Мышонок Ник очень любит сыр. Однажды он нашёл спрятанный от него кусочек, который был подвешен на системе из лёгких пружин, блоков и нитей (см. рисунок). Жёсткости пружин указаны на рисунке. Мышонок прыгает высоко, но с пола допрыгнуть до сыра у него не получалось. «Вот если бы сыр висел ниже на $h$, то я бы смог до него допрыгнуть!» — подумал он и решил позвать на помощь других мышат. Для того чтобы медленно опустить кусочек ровно на нужную высоту, потребовалось привлечь $N_1$ мышат.
Какую длину нити им пришлось вытянуть? Допрыгнув до сыра, Ник сумел откусить ровно половину кусочка. На следующий день, когда Ник снова проголодался, он ещё раз позвал на помощь других мышат. Однако теперь, чтобы медленно опустить оставшуюся половину на нужную высоту, пришлось увеличить количество мышат до $N_2$.
Предполагая известными $N_1$, $N_2$, $k$, $h$ и $g$, найдите начальную массу кусочка сыра $m$. При решении задачи считайте, что максимальная сила, с которой мышонок способен тянуть нить, одна и та же для каждого зверька, и она достигается именно в тот момент, когда сыр опускается на нужную высоту. Размерами кусочков сыра по сравнению с $h$ можно пренебречь.
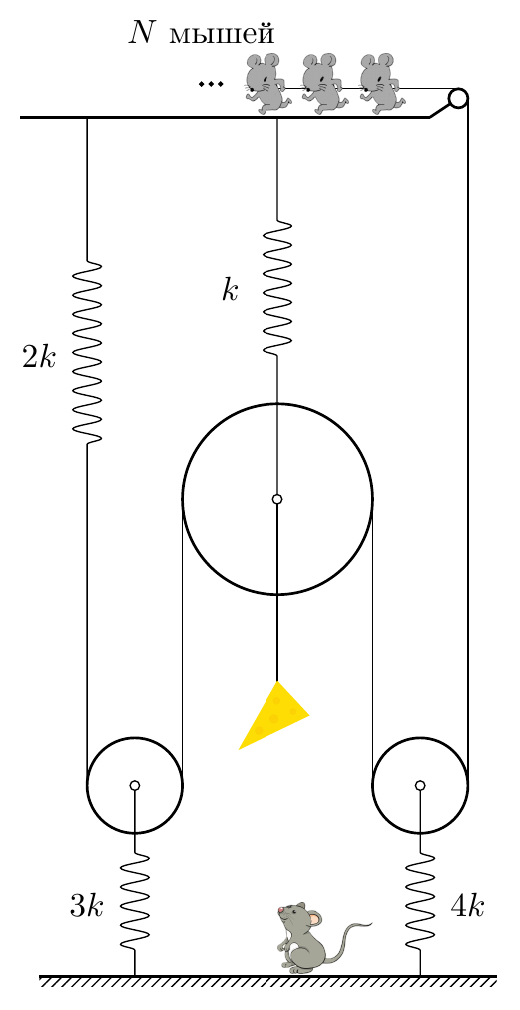
Какую длину нити им пришлось вытянуть?
Решение: Максимальная сила, с которой мышата тянут веревку, прямо пропорциональна количеству мышат. Поэтому, если в первом случае натяжение нити $N_1 T$, то во втором — $N_2 T$.Запишем условие равенства сил для верхнего блока при его опускании на $h$, пока сыр ещё цел:$$mg+2N_1T=k(\Delta x_0+h),\tag{1}$$где $\Delta x_0$ — начальное растяжение пружины, вызванное весом подвешенного сыра.С учетом того, что $k\Delta x_0=mg$, получим:$$2N_1T=kh \Rightarrow N_1T=\frac{kh}{2}.$$В первом случае мышата тянули нить с силой $kh/2$. Тогда система блоков и пружин должна была освободить нить длиной:$$L=\frac{kh}{2\cdot2k}+\frac{2\cdot2\cdot kh}{2\cdot3k}+\frac{2\cdot2\cdot kh}{2\cdot k}+\frac{2\cdot2\cdot kh}{2\cdot4k}=\frac h4+\frac{2h}3+2h+\frac h2.$$Мышата вытянули нить длиной:
Ответ: $$L=\frac{41h}{12}.$$

Предполагая известными $N_1$, $N_2$, $k$, $h$ и $g$, найдите начальную массу кусочка сыра $m$.
Решение: Во втором случае, когда осталась только половина сыра, пружину нужно растянуть на такую же длину, как и в начале, чтобы мышонок снова смог допрыгнуть до него:$$\frac12mg+2N_2T=k(\Delta x_0+h) \Rightarrow 2N_2T=\frac12mg+kh.\tag{2}$$С учётом (1) и (2):$$T=\frac{kh}{2N_1}\Rightarrow mg=\frac{2N_2kh}{N_1}-2kh=\frac{2kh(N_2-N_1)}{N_1}.$$ Следовательно:
Ответ: $$m=\frac{2kh(N_2-N_1)}{N_1g}.$$
Темы:
T, Механика, Статика, Всероссийские, Блоки